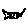
Label: fish